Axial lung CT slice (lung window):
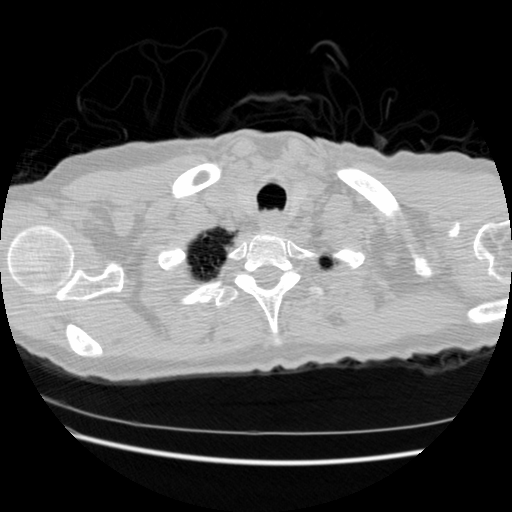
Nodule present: no